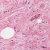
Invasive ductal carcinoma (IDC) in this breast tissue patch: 0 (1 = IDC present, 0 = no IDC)